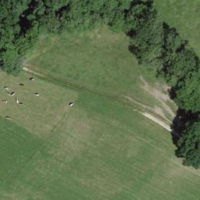
EUNIS habitat code: 52
Species observed at this site:
Prunus avium
Fraxinus excelsior
Acer campestre